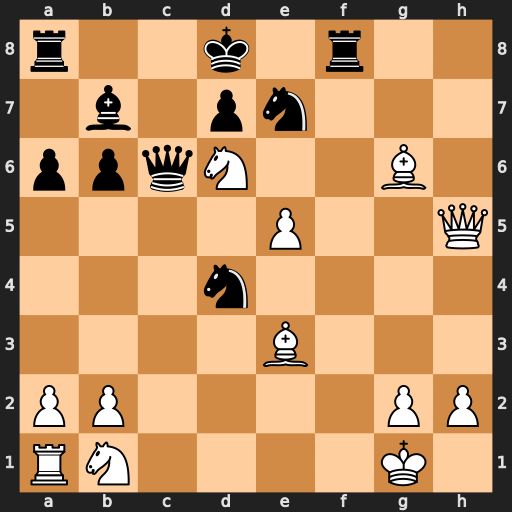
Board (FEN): r2k1r2/1b1pn3/ppqN2B1/4P2Q/3n4/4B3/PP4PP/RN4K1
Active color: w
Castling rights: -
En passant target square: -
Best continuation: Be4 Qxe4 Nxe4